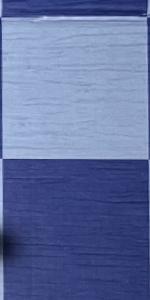
Label: Empty